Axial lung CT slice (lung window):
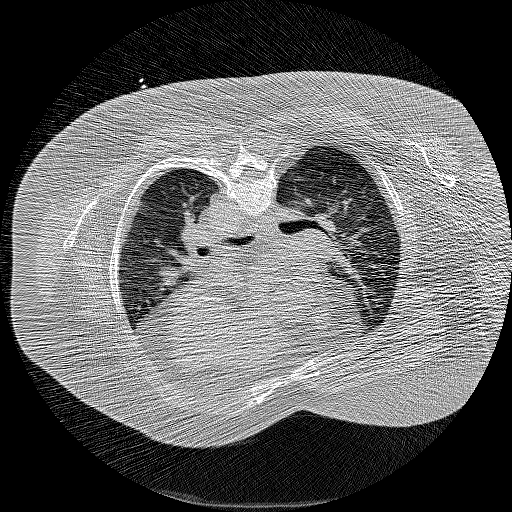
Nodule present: no